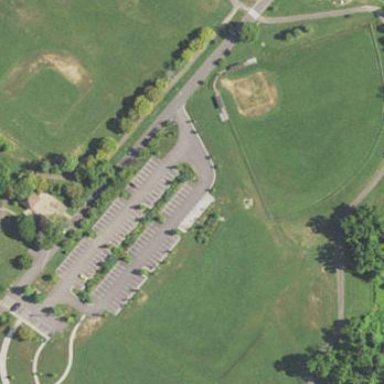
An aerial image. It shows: Baseball pitch for leisure land activities.